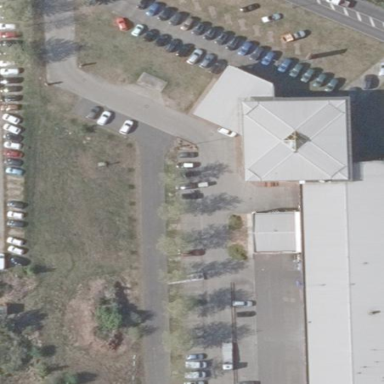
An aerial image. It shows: Car shop building.